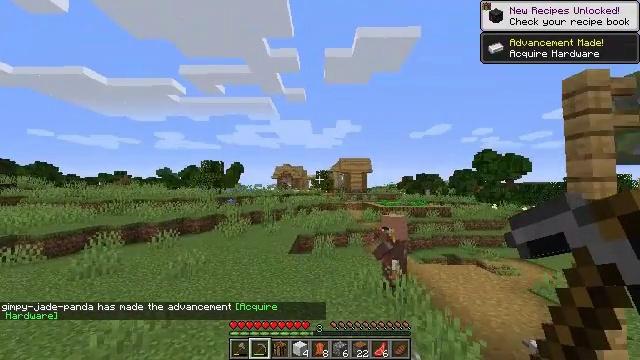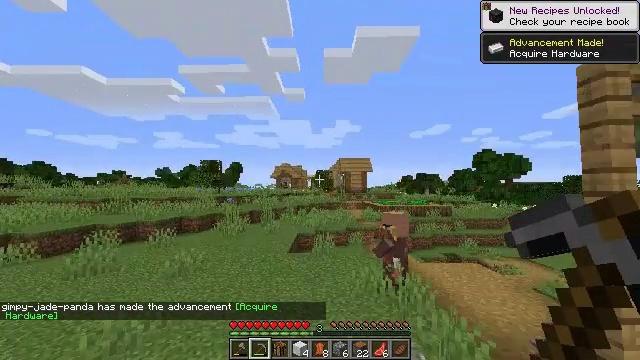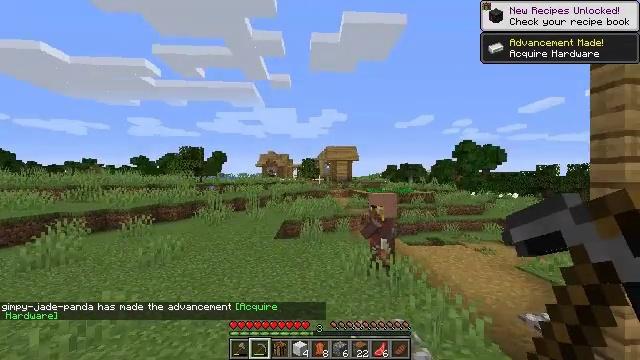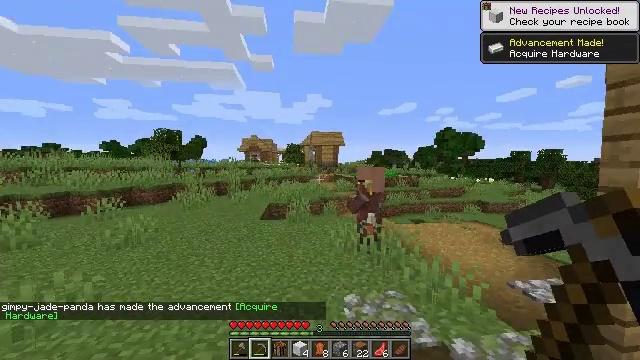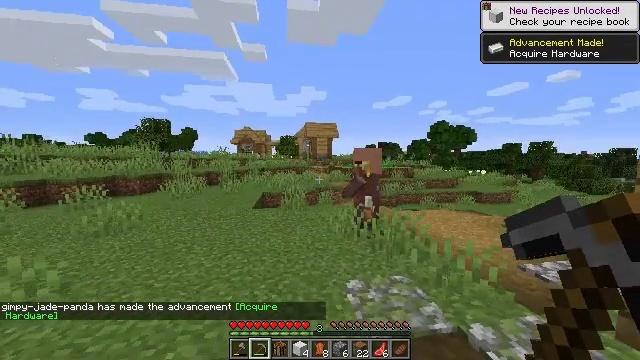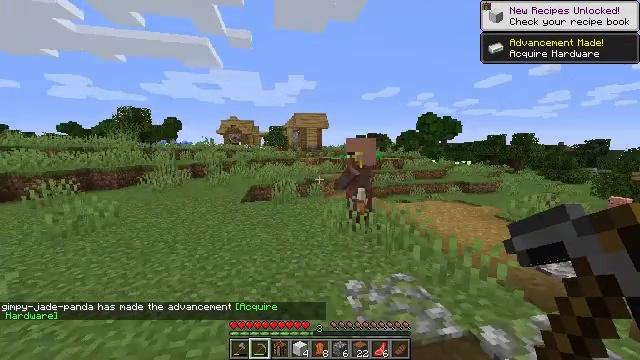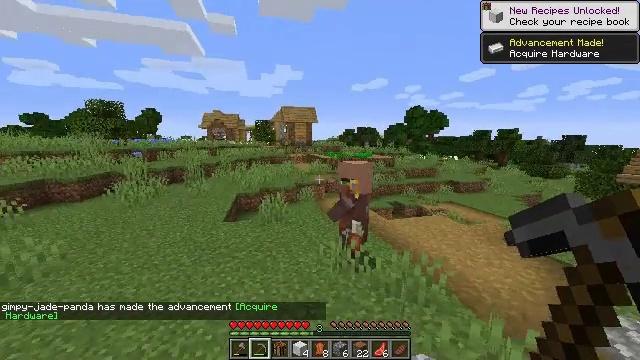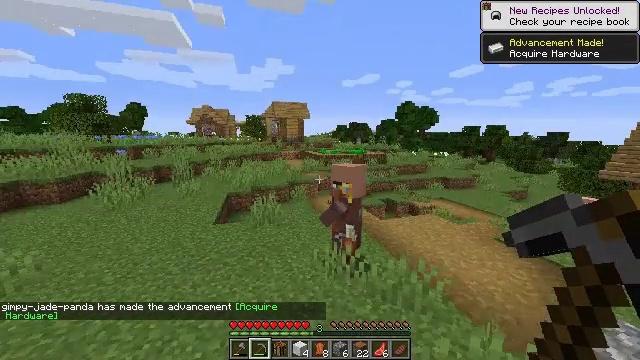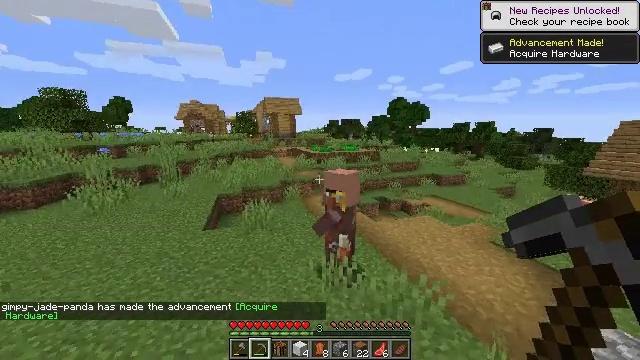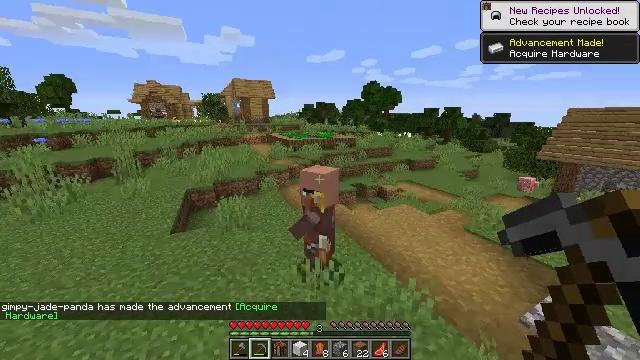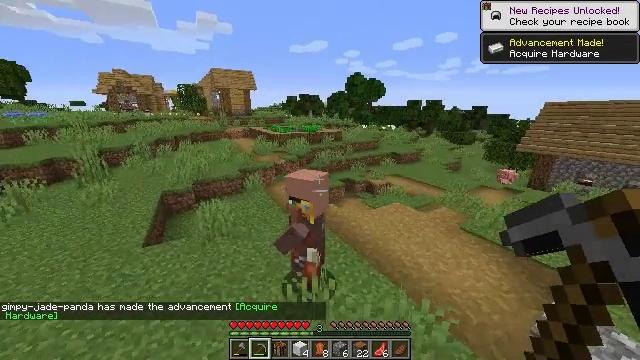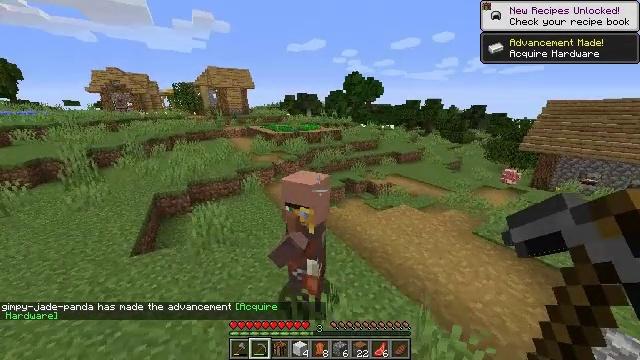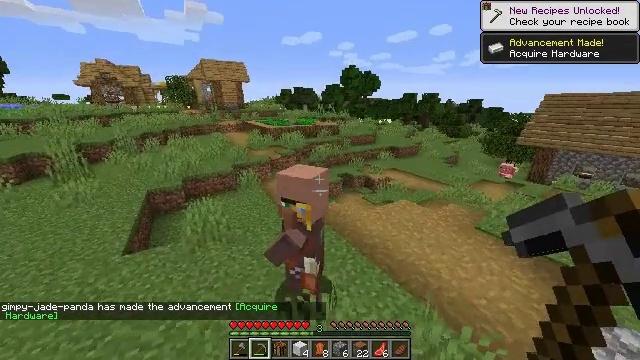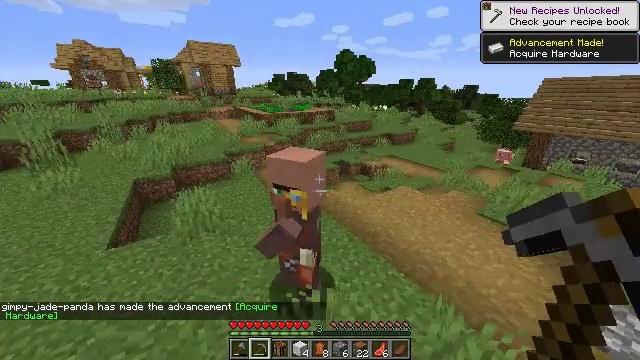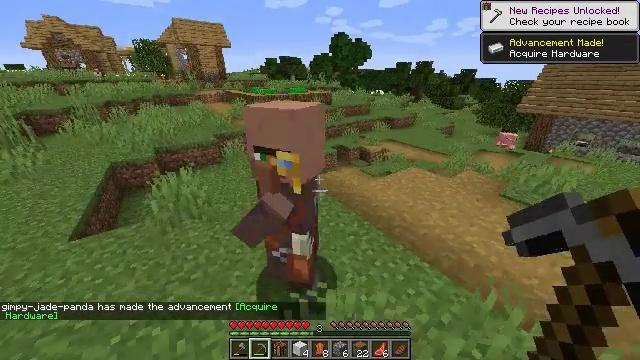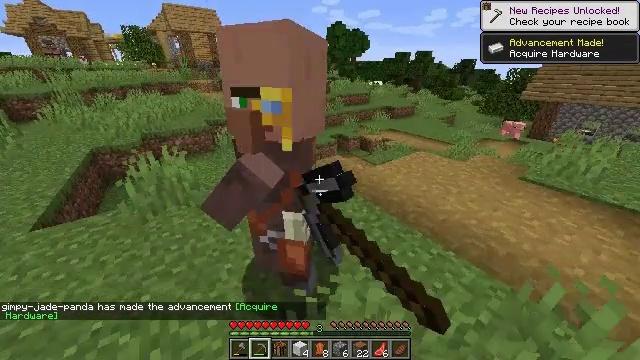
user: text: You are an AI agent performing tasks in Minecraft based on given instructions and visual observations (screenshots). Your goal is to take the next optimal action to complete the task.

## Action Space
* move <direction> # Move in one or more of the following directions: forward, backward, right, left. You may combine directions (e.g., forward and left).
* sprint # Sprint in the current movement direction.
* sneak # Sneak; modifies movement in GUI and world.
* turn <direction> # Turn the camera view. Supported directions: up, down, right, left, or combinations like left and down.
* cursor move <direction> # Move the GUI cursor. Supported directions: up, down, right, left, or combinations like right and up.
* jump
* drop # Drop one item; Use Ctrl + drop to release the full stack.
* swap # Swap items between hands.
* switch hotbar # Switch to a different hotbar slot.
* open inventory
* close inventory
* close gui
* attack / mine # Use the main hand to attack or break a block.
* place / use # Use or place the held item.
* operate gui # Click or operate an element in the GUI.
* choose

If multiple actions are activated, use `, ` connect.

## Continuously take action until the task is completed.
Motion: motion action
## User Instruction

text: Collect the cobblestone stairs.
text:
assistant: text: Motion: move forward, sprint, jump
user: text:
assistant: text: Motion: move forward, sprint, turn right and down, jump
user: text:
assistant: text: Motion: move forward, sprint, turn right and down, jump
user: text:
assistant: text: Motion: move forward, sprint, turn right and down, jump
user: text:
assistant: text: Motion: move forward, sprint, turn right and down, jump
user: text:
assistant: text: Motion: move forward, sprint, turn right and down, jump
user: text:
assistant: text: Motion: move forward, sprint, turn right and down, jump
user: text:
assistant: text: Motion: move forward, sprint, turn right and down, jump
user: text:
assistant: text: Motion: move forward, sprint, turn right and down, jump
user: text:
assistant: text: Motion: move forward, sprint, turn right and down, jump
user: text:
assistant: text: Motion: move forward, sprint, jump
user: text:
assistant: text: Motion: move forward, sprint, turn down
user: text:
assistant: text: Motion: move forward, sprint, turn right and down
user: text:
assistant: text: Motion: move forward, sprint, turn right and down, use / place
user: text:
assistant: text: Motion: move forward, turn down, use / place
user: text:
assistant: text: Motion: use / place
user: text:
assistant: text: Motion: turn left and up, use / place
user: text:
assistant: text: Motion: turn up
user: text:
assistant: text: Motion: cursor move up, open gui
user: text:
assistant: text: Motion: no_op
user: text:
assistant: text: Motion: cursor move left and up
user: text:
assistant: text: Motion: no_op
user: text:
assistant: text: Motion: no_op
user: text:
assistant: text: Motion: no_op
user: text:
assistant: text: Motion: no_op
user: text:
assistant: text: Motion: no_op
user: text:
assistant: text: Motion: no_op
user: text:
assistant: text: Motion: cursor move left and up
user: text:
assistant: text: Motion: cursor move left
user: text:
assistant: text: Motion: no_op